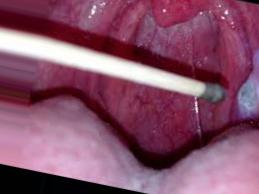
Condition: Mouth Ulcer